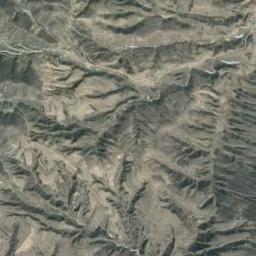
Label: mountain